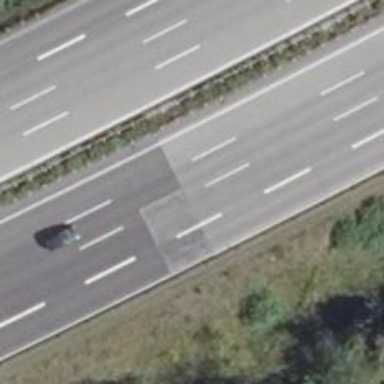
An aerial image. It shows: Motorway with concrete surface.